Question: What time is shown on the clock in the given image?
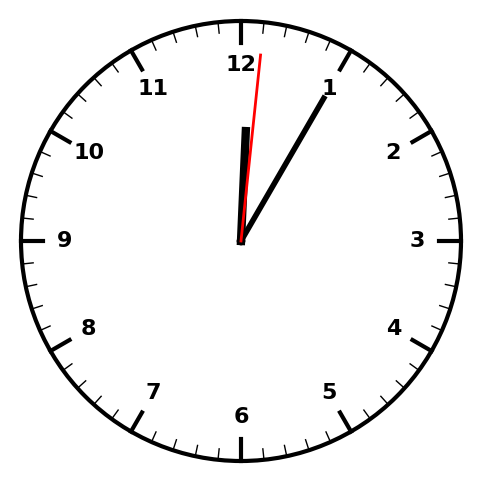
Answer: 12:05:01